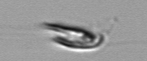
Label: Chrysochromulina_lanceolata